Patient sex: M
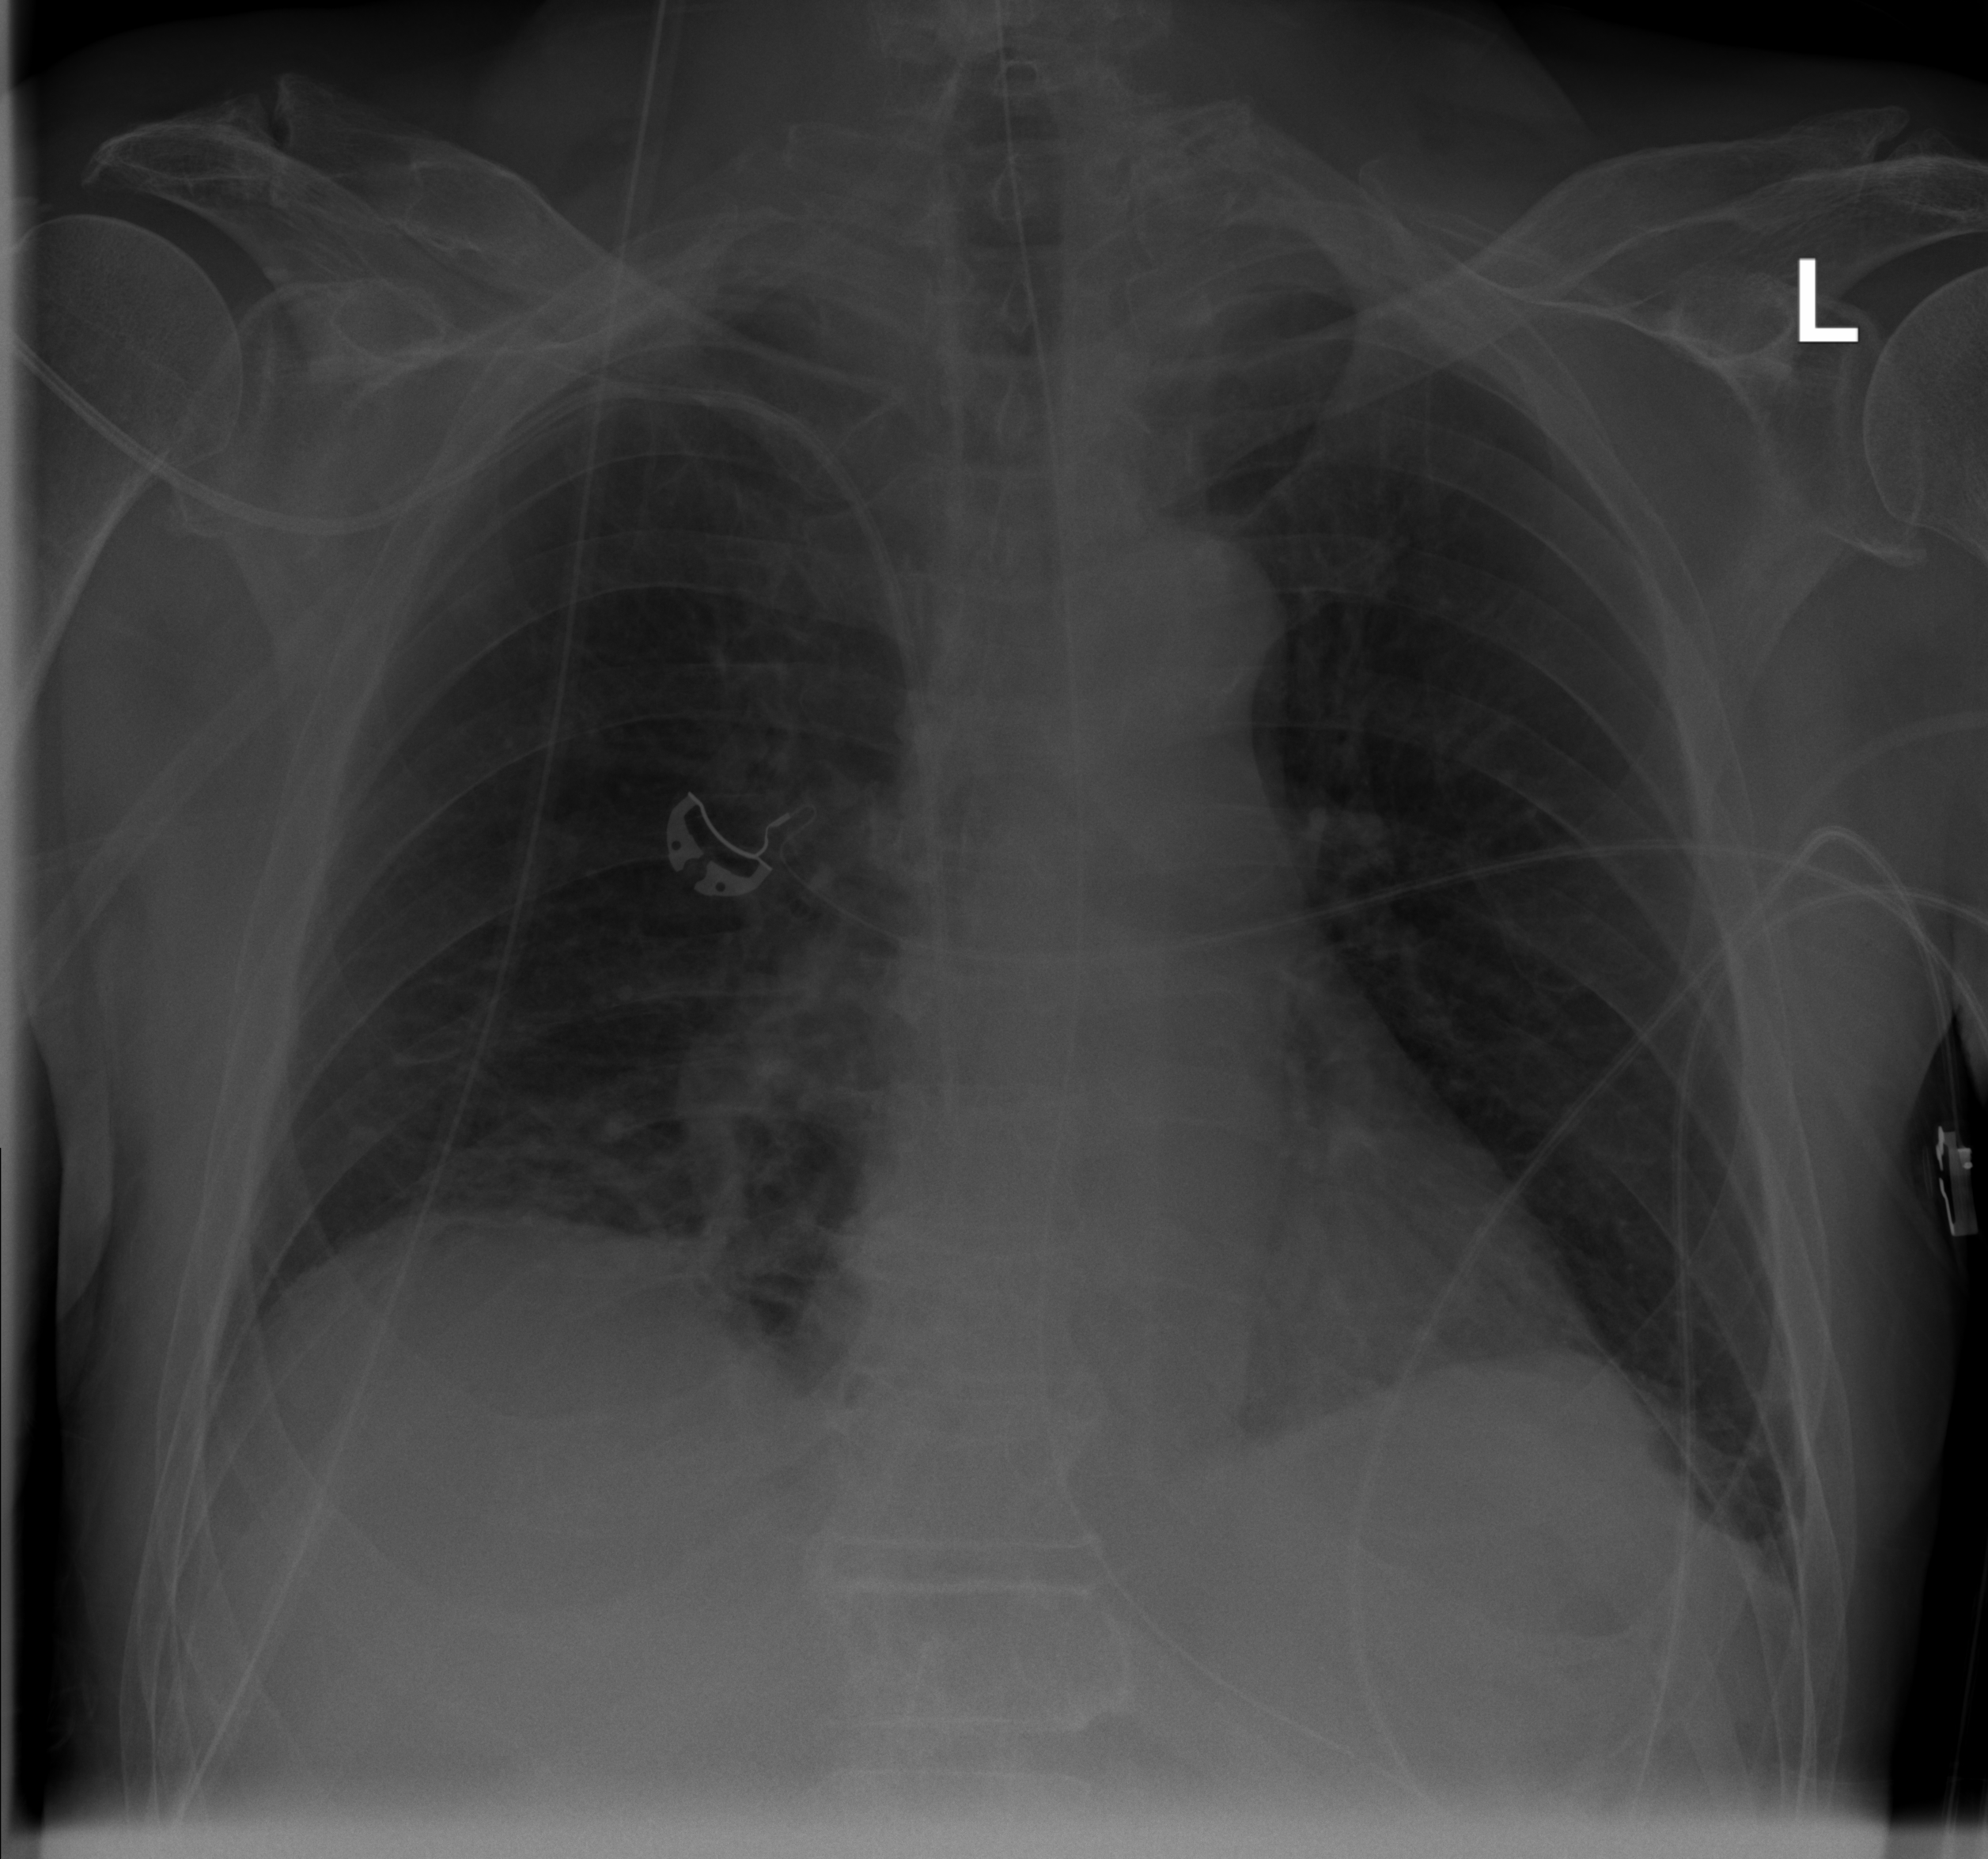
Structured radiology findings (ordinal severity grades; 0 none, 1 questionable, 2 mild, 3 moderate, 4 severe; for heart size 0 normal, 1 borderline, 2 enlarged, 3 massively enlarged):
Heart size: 0
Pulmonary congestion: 0
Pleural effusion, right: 0
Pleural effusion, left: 0
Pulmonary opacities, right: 0
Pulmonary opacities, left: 0
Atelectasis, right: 0
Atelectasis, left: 2